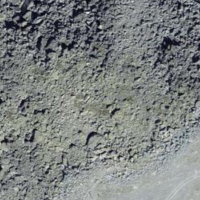
EUNIS habitat code: 48
Species observed at this site:
Tussilago farfara